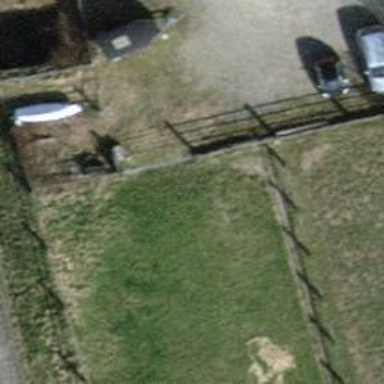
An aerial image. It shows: Fence is in the image.